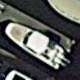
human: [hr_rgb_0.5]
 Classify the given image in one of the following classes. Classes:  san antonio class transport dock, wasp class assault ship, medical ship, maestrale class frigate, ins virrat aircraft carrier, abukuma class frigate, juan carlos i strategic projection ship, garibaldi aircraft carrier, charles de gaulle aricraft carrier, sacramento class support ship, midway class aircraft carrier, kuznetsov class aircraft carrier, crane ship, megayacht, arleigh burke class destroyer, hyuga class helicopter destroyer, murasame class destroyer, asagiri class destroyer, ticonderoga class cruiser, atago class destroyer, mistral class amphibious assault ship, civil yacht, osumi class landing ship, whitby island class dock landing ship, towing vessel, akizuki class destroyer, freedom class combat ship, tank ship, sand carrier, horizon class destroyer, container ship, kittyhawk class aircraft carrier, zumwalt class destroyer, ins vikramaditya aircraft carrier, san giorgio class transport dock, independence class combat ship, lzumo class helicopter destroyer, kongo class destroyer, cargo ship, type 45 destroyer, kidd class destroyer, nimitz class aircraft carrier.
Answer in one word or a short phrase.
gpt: Civil yacht